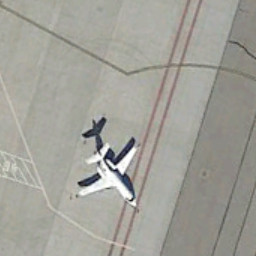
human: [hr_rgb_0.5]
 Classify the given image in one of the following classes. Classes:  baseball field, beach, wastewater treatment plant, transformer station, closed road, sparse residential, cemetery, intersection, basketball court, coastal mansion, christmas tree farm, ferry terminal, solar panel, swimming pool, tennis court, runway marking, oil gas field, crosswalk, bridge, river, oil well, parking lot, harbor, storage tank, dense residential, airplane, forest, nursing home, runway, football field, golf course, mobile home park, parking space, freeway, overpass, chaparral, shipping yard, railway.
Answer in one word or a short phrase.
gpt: airplane